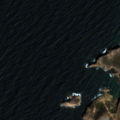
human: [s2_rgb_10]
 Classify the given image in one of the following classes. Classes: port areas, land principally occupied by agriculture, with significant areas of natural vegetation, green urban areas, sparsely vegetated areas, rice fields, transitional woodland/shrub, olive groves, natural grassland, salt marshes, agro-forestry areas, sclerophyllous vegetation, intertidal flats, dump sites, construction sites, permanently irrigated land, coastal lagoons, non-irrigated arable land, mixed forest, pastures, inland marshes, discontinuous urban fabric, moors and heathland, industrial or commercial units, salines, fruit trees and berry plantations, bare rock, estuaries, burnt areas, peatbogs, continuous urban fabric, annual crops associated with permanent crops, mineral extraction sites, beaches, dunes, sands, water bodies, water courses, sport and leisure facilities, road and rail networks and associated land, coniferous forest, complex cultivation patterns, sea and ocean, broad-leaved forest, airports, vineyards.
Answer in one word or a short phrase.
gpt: sclerophyllous vegetation, sea and ocean